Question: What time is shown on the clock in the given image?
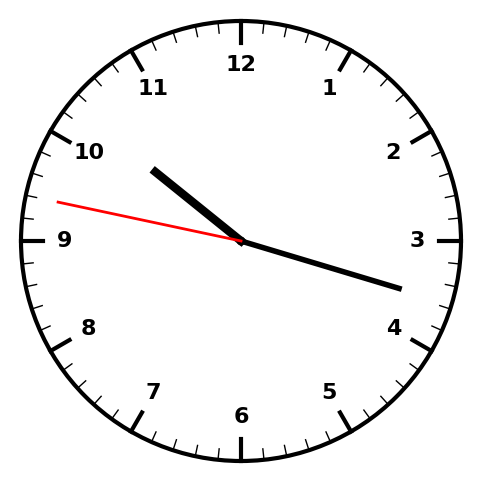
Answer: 10:17:47